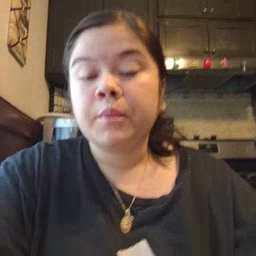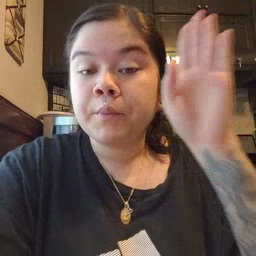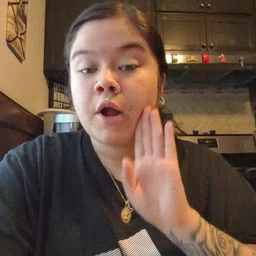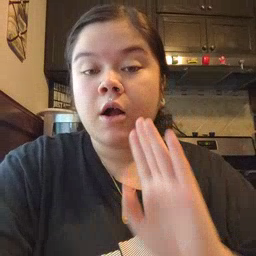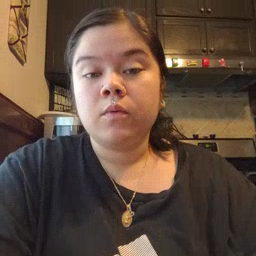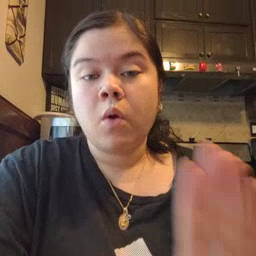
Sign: brown